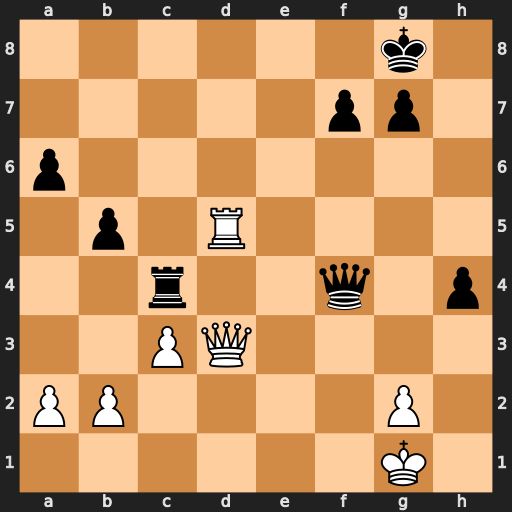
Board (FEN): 6k1/5pp1/p7/1p1R4/2r2q1p/2PQ4/PP4P1/6K1
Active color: w
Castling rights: -
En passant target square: -
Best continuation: Rd8#